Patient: sex M, age 57
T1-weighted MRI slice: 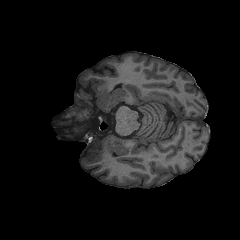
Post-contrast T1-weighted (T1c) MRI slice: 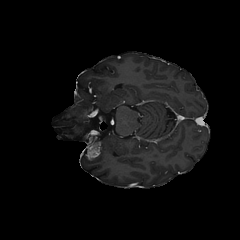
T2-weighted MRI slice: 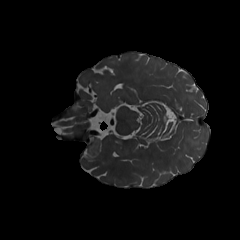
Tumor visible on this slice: yes
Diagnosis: Glioblastoma, IDH-wildtype
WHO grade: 4